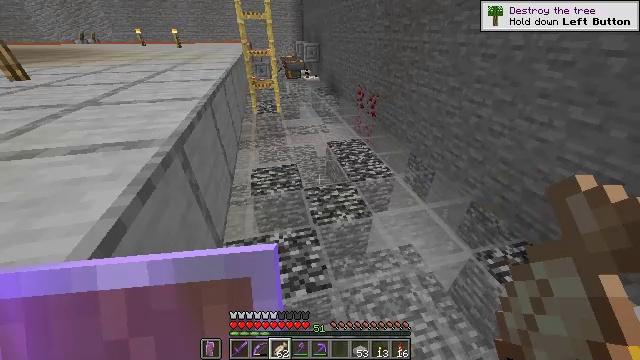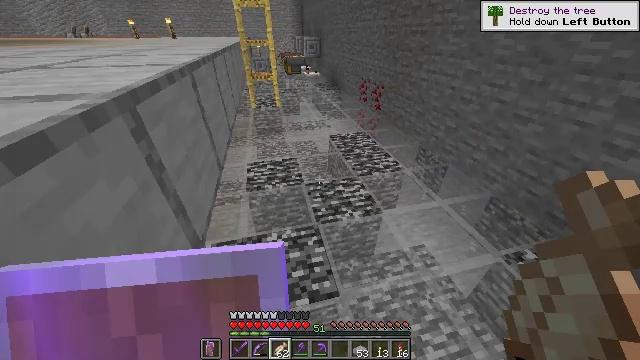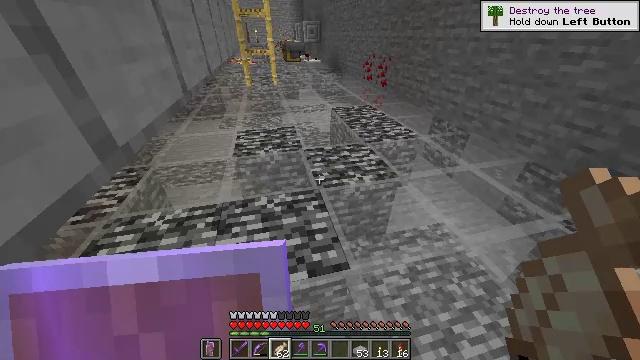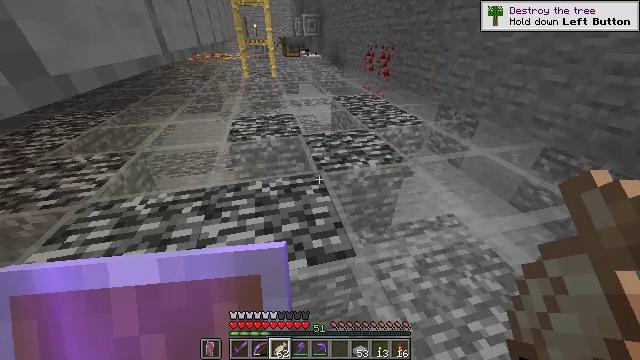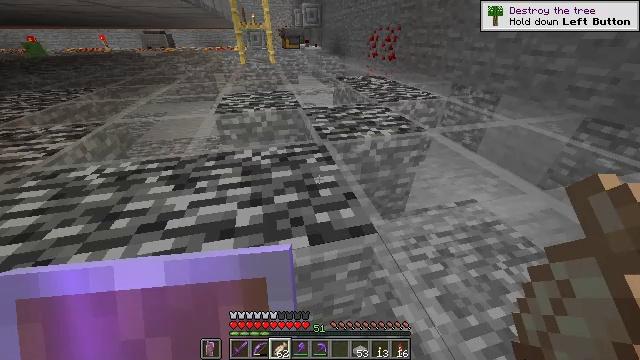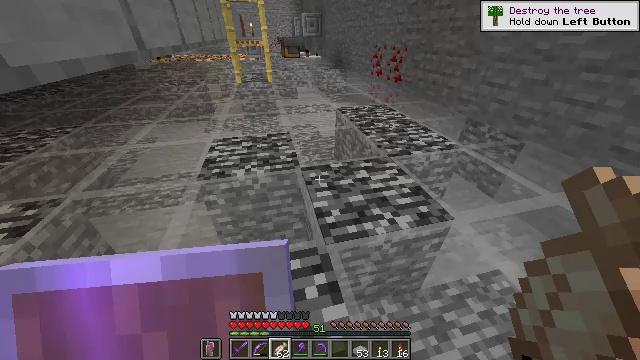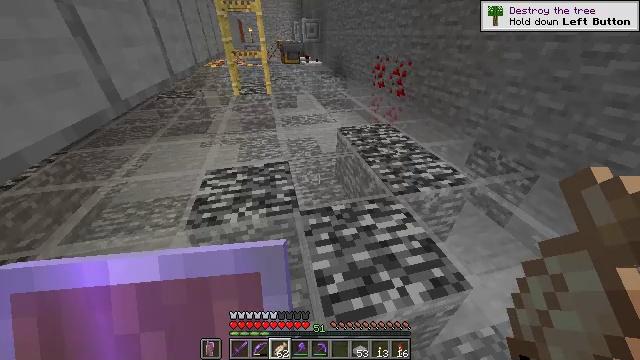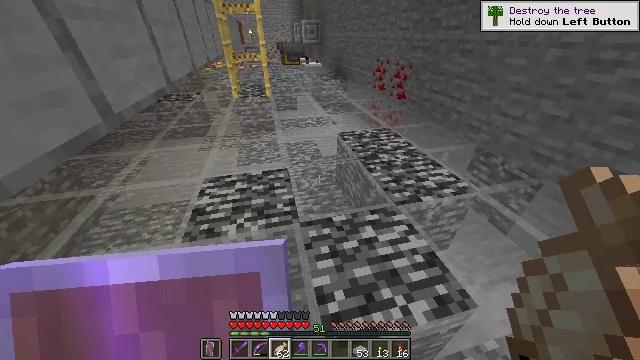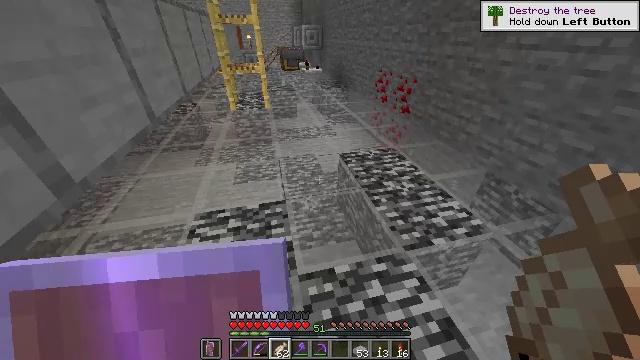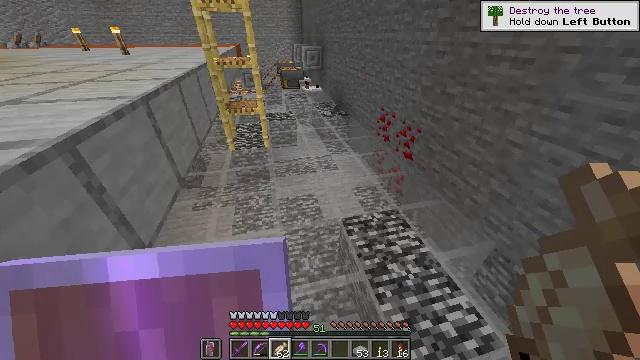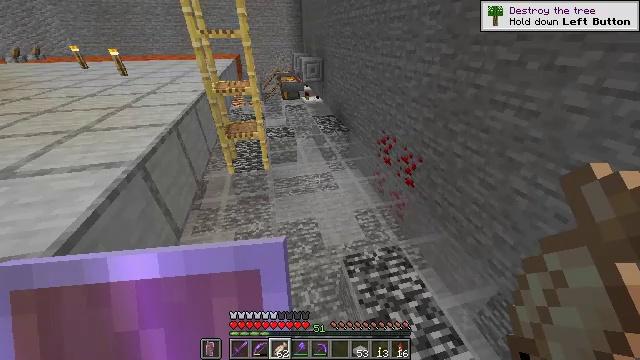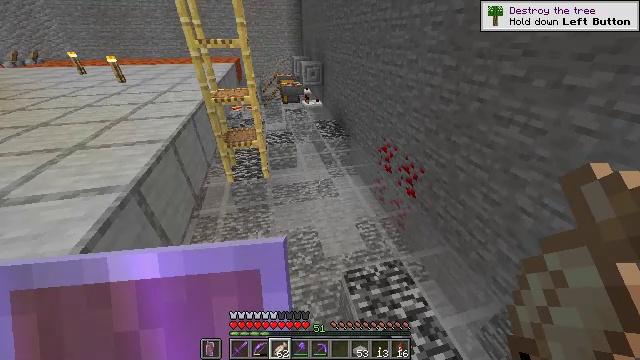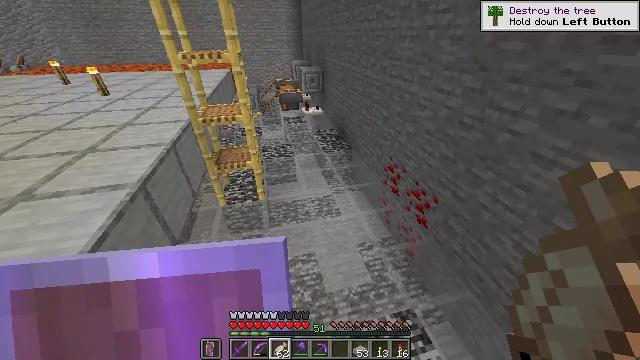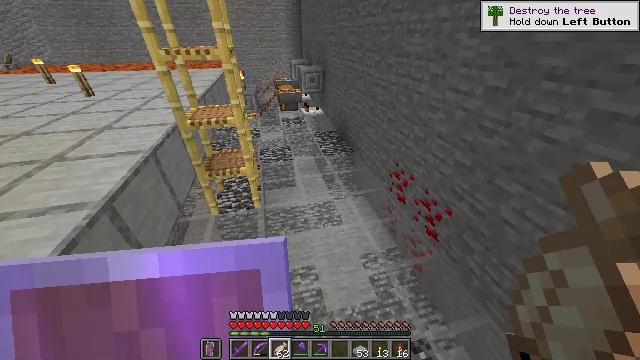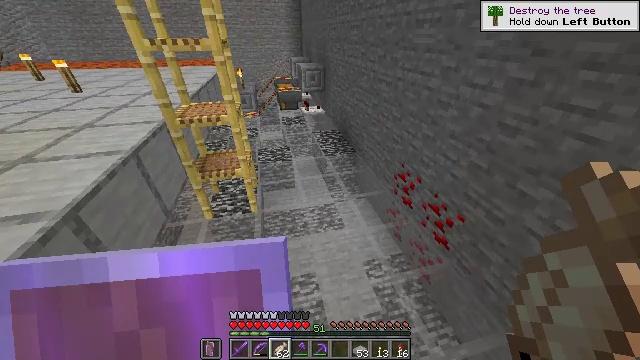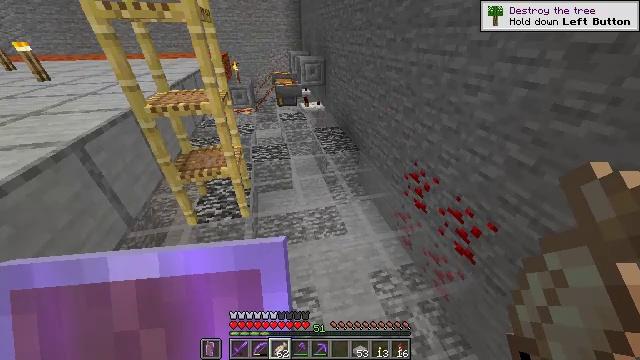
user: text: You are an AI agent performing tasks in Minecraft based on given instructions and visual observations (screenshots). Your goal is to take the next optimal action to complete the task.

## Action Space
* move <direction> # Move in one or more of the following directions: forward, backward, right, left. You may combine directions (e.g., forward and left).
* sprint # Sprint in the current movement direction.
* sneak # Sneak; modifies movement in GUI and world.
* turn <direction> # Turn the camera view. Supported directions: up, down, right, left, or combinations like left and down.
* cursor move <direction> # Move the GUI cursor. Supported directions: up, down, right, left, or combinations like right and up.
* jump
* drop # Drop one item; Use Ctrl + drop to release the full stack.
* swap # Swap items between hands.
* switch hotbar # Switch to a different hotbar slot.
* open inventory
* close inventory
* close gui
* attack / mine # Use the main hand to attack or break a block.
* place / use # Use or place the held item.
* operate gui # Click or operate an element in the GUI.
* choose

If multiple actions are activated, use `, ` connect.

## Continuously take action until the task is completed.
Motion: motion action
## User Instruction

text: Kill the slime.
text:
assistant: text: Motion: move forward, sprint, jump
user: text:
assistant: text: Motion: move forward, sprint, jump
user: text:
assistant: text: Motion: move forward, sprint, jump
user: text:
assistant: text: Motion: move forward, sprint, jump
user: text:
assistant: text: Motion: move forward, sprint, jump
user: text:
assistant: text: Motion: move forward, sprint
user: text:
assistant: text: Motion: move forward, sprint
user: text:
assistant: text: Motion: move forward, sprint
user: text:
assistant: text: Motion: move forward, sprint
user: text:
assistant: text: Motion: move forward, sprint
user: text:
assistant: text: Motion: move forward, sprint
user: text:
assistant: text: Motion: move forward, sprint
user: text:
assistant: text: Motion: move forward, sprint
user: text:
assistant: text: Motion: move forward, sprint
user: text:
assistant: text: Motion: move forward, sprint
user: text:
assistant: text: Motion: move forward, sprint
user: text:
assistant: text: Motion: move forward, sprint, turn left
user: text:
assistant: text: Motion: move forward, sprint, turn left
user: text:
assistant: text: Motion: move forward, sprint, turn left
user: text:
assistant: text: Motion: move forward, sprint, turn left
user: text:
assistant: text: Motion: move forward, turn left
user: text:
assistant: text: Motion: move forward, turn left and up
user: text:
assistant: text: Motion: turn left and up
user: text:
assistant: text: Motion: turn left and up
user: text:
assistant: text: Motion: turn left and up
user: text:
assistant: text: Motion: no_op
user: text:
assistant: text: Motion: no_op
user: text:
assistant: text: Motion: no_op
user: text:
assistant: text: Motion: no_op
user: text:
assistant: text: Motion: no_op